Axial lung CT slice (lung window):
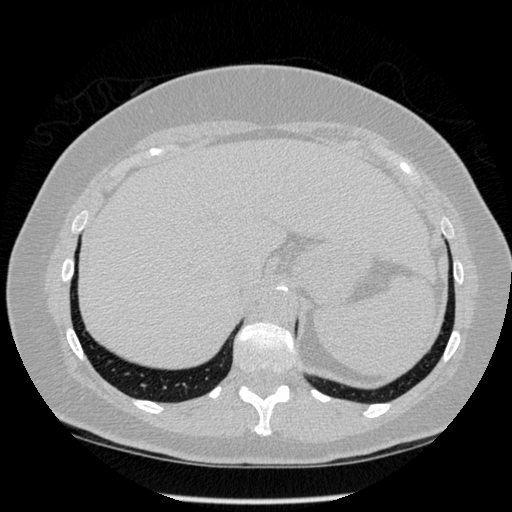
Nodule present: no